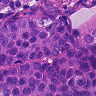
Metastatic tissue present: yes